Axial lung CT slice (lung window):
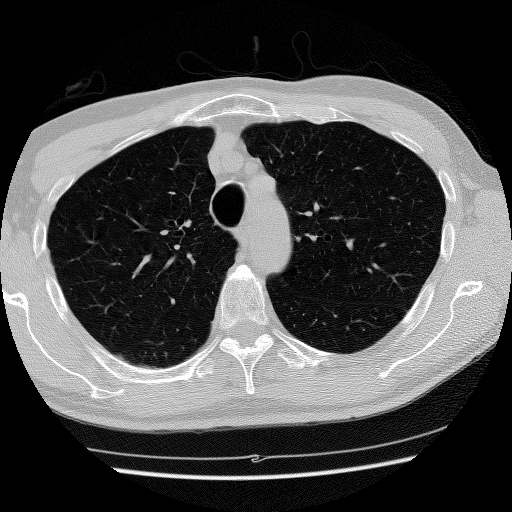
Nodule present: no